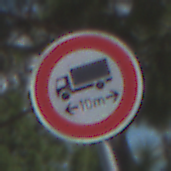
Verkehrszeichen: TatsaechlicheLaenge
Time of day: Midday
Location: Outdoor (Special)
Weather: PartlyCloudy
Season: NotSpecified
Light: Natural